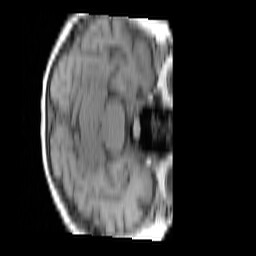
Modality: T1w
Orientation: axial
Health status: ill
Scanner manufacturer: siemens
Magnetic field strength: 3 T
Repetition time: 0.3 s
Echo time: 0.00266 s